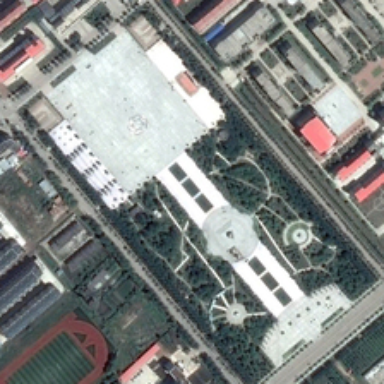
Many buildings and some green trees are near a playground .